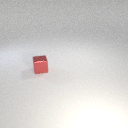
small red metal cube